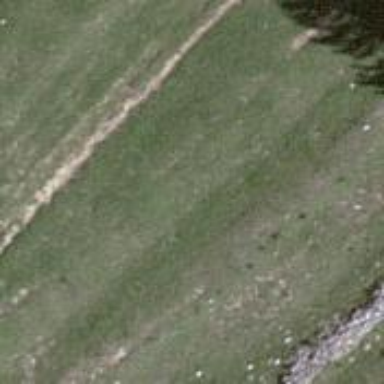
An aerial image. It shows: Path covered with grass.